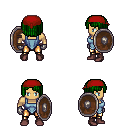
a pixel art fantasy rpg character, male body template, human, tanned skin, blue vest, gold greaves, green pageboy hairstyle, red bandana, metal gloves, maroon shoes, shield, four views (front, back, left, right), 2x2 character sprite sheet, small pixel art, hard edges, no anti-aliasing